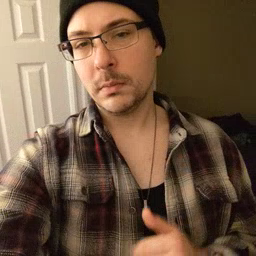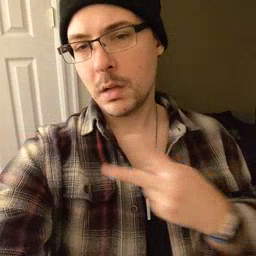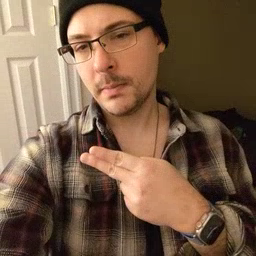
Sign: cut